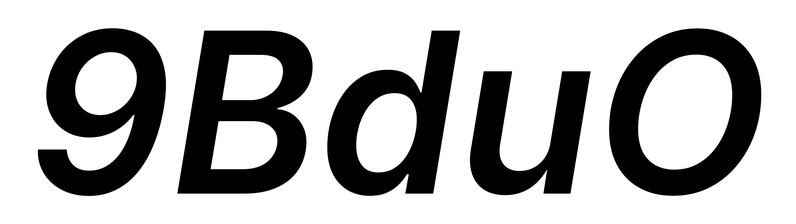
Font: Inter-Italic_SemiBold_Italic